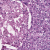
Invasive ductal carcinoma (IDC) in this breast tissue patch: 0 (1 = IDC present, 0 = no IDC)